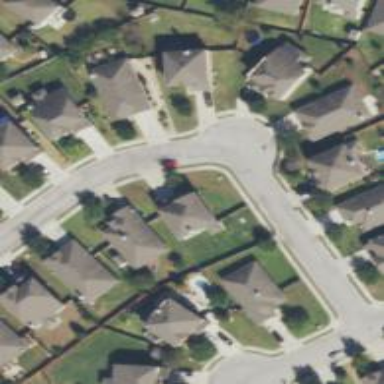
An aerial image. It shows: Residential road with separate asphalt sidewalk.